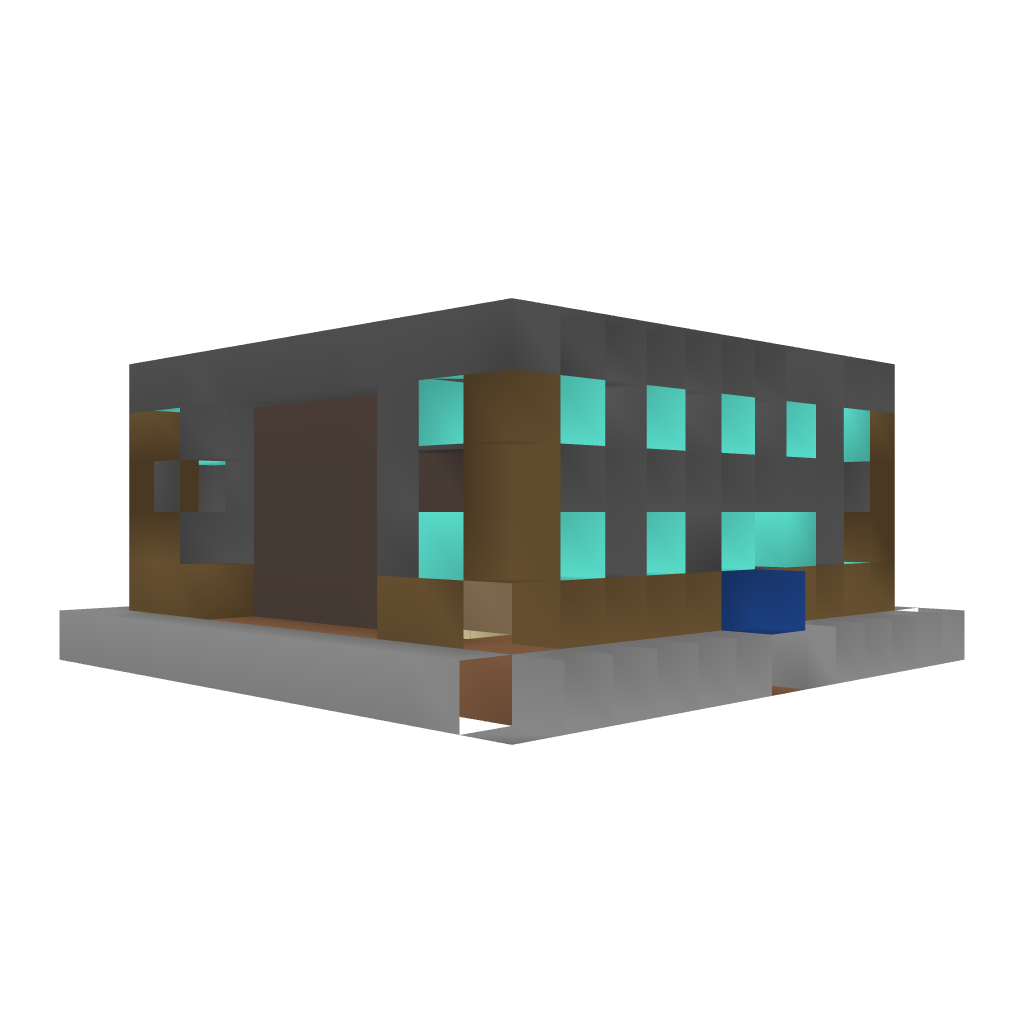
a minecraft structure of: A Quake Lobby